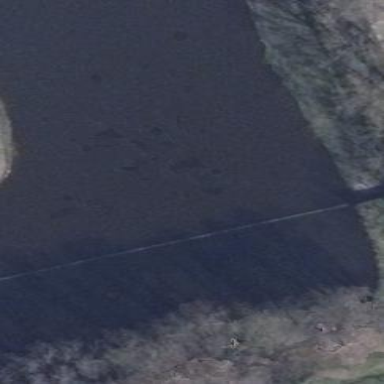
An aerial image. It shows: Pond with fish in natural water setting.